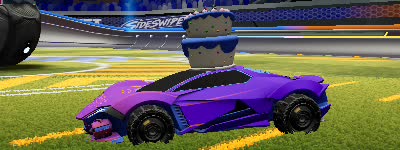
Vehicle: werewolf